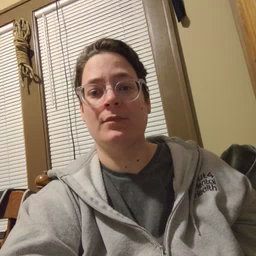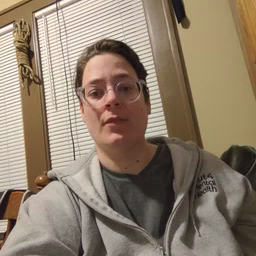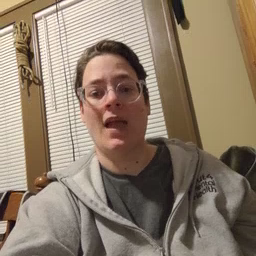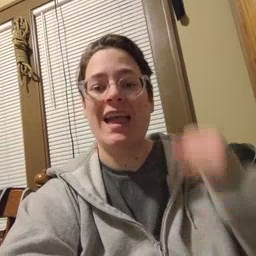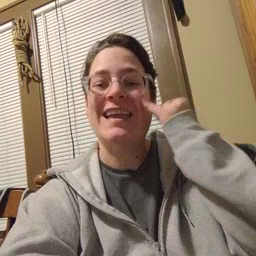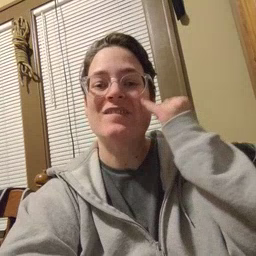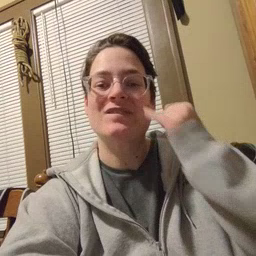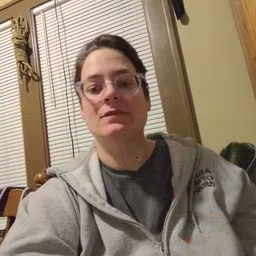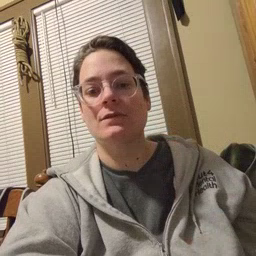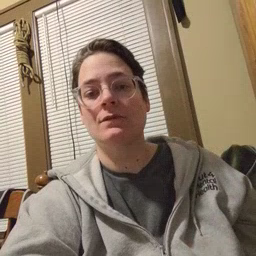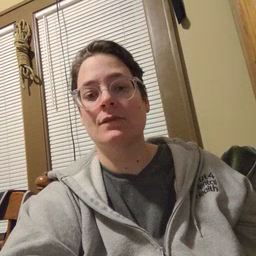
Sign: if